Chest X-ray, PA view. Patient: 61 years old, sex F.
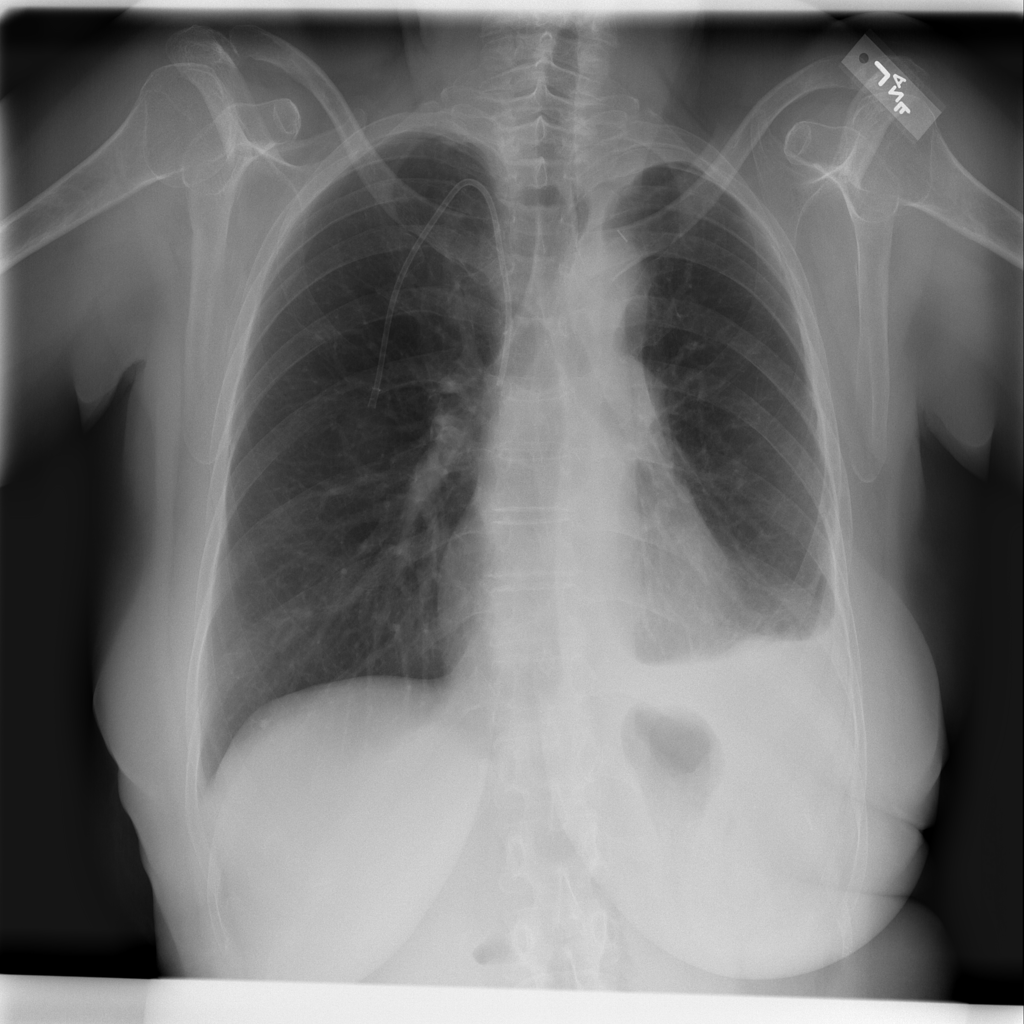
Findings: Effusion, Pleural_Thickening